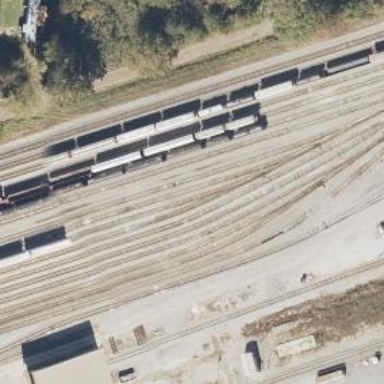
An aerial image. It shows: Railway yard.